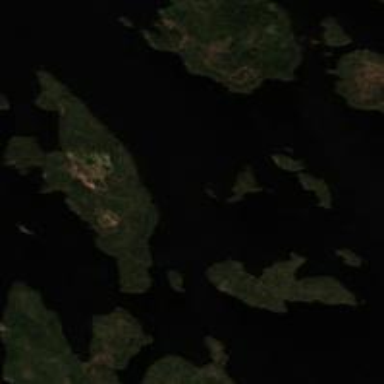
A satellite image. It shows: Islet.